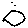
Label: circle